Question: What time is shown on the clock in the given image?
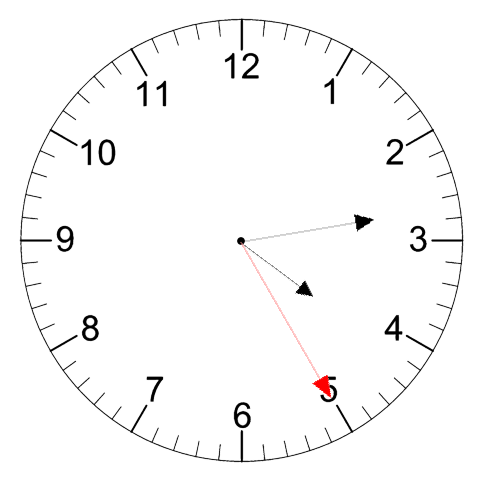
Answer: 04:13:25